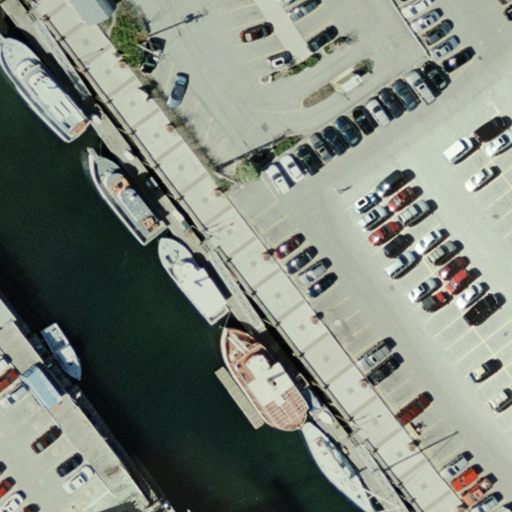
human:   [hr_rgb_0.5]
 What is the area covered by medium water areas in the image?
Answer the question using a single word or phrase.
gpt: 0m2

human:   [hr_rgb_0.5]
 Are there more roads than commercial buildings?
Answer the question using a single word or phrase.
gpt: yes

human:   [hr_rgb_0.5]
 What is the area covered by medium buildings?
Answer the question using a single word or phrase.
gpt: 0m2

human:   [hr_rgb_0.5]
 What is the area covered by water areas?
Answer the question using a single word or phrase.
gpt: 0m2

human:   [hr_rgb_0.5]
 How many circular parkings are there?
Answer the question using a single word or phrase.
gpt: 0

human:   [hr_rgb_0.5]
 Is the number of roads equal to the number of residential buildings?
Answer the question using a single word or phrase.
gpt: no

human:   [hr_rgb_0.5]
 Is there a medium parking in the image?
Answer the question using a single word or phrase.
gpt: no

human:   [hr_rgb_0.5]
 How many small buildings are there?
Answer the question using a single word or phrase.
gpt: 1

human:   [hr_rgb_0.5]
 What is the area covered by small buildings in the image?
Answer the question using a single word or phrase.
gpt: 10m2

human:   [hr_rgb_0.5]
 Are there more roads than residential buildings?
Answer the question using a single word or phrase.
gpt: yes

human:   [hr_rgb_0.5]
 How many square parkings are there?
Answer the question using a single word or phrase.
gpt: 0

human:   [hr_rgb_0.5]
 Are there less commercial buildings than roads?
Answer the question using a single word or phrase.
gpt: yes

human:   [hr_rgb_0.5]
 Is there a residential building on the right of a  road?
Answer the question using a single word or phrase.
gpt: yes

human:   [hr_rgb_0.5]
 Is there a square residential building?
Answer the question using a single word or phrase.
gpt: no

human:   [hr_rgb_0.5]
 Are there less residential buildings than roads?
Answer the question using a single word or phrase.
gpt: yes

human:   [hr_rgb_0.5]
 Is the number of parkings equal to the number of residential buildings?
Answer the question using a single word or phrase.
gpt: no

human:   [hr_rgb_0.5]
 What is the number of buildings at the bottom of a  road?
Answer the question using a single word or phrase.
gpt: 0

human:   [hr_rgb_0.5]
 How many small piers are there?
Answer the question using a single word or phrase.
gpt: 0

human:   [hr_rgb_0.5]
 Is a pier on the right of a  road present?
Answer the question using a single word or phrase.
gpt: no

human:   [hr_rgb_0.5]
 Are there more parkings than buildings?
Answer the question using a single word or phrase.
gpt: yes

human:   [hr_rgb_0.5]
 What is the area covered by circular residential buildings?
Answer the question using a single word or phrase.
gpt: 0m2

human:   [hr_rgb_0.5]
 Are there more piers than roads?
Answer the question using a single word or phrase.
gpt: no

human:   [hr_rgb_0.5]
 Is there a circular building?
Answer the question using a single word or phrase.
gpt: no

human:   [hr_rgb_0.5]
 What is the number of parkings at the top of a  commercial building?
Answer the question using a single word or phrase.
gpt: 0

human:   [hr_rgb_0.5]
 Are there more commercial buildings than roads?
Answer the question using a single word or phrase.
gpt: no

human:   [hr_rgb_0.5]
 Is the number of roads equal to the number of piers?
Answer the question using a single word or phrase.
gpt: no

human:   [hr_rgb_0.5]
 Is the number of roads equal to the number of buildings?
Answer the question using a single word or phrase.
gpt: no

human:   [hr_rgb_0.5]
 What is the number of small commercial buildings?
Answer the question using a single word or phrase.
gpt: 0

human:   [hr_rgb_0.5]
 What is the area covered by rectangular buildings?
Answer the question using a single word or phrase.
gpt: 10m2

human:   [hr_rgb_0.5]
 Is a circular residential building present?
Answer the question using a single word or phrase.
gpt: no

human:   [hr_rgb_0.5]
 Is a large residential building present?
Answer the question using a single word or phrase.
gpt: no

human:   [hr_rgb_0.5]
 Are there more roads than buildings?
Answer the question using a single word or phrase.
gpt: yes

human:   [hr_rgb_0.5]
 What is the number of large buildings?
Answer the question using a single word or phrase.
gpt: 0

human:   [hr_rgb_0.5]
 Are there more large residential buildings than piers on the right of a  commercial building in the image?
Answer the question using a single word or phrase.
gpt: no

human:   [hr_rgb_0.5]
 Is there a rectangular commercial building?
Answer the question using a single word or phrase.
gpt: no

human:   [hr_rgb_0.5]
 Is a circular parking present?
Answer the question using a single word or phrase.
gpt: no